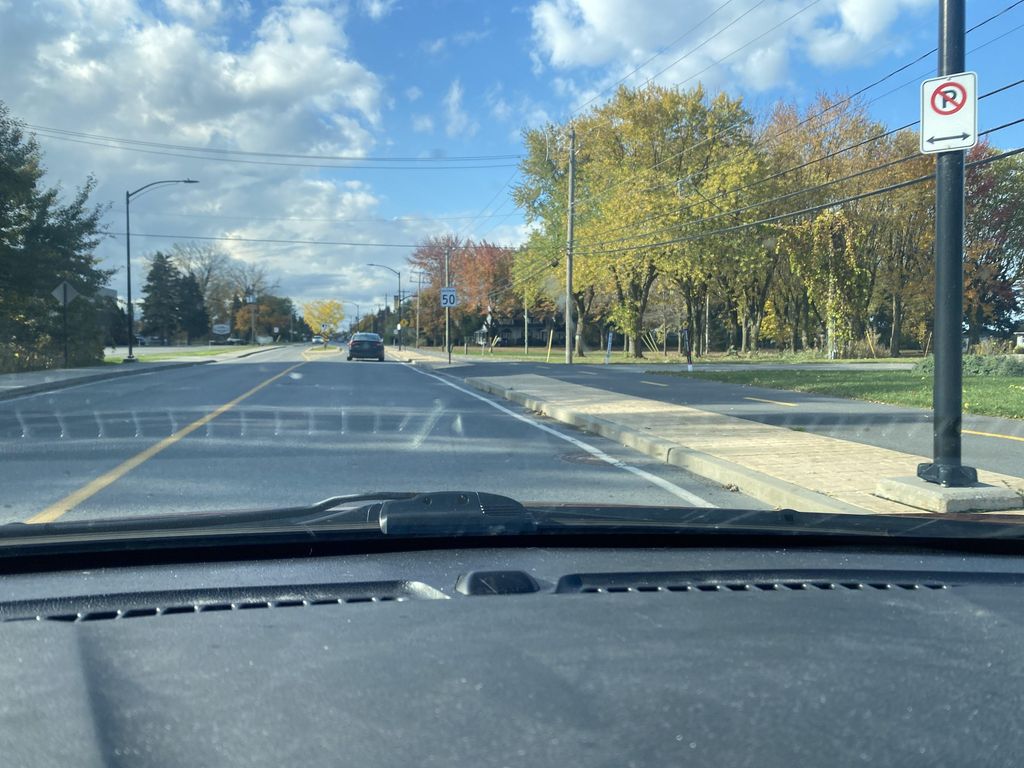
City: montreal